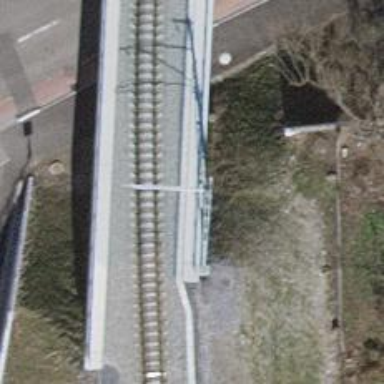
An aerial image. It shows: Bridge with single track.